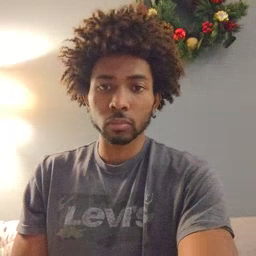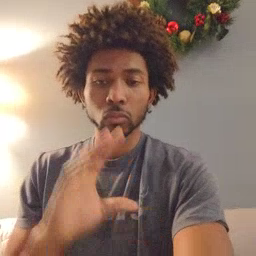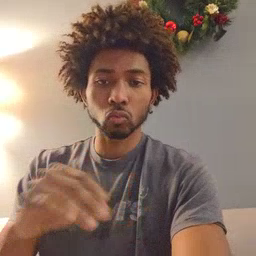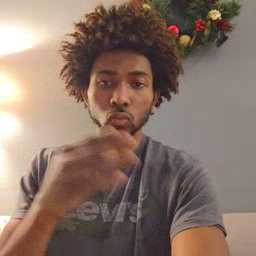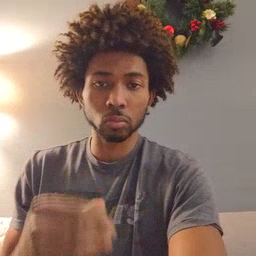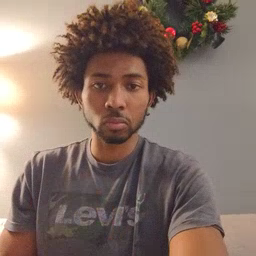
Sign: story